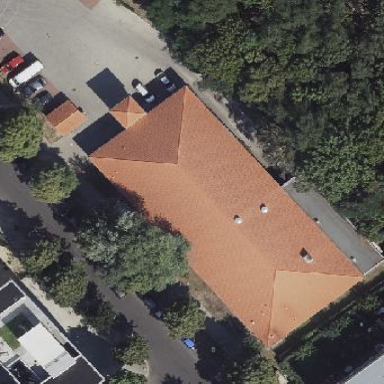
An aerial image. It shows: Supermarket with hipped roof made of roof tiles.